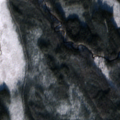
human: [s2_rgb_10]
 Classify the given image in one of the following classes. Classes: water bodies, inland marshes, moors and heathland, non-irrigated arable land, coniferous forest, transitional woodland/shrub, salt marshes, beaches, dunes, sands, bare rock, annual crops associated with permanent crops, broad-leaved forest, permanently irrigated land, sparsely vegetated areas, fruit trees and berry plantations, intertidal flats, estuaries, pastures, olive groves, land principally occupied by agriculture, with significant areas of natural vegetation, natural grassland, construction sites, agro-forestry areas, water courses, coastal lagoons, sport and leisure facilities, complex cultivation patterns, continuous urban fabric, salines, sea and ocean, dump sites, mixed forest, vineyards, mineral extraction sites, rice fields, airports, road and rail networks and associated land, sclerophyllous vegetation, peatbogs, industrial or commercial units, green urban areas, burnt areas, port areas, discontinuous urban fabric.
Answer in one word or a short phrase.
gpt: coniferous forest, mixed forest, peatbogs